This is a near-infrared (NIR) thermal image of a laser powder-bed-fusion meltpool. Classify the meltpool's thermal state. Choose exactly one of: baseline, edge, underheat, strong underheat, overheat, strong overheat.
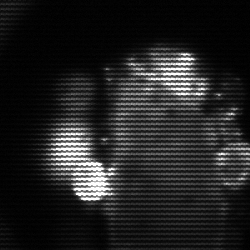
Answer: strong underheat